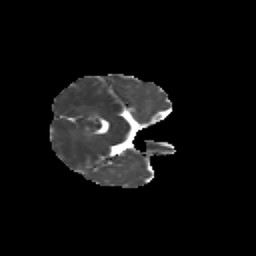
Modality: MD
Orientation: axial
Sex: female
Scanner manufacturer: siemens
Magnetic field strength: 3 T
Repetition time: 5 s
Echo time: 0.071 s